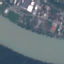
Land use / land cover class: River